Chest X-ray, PA view. Patient: 32 years old, sex F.
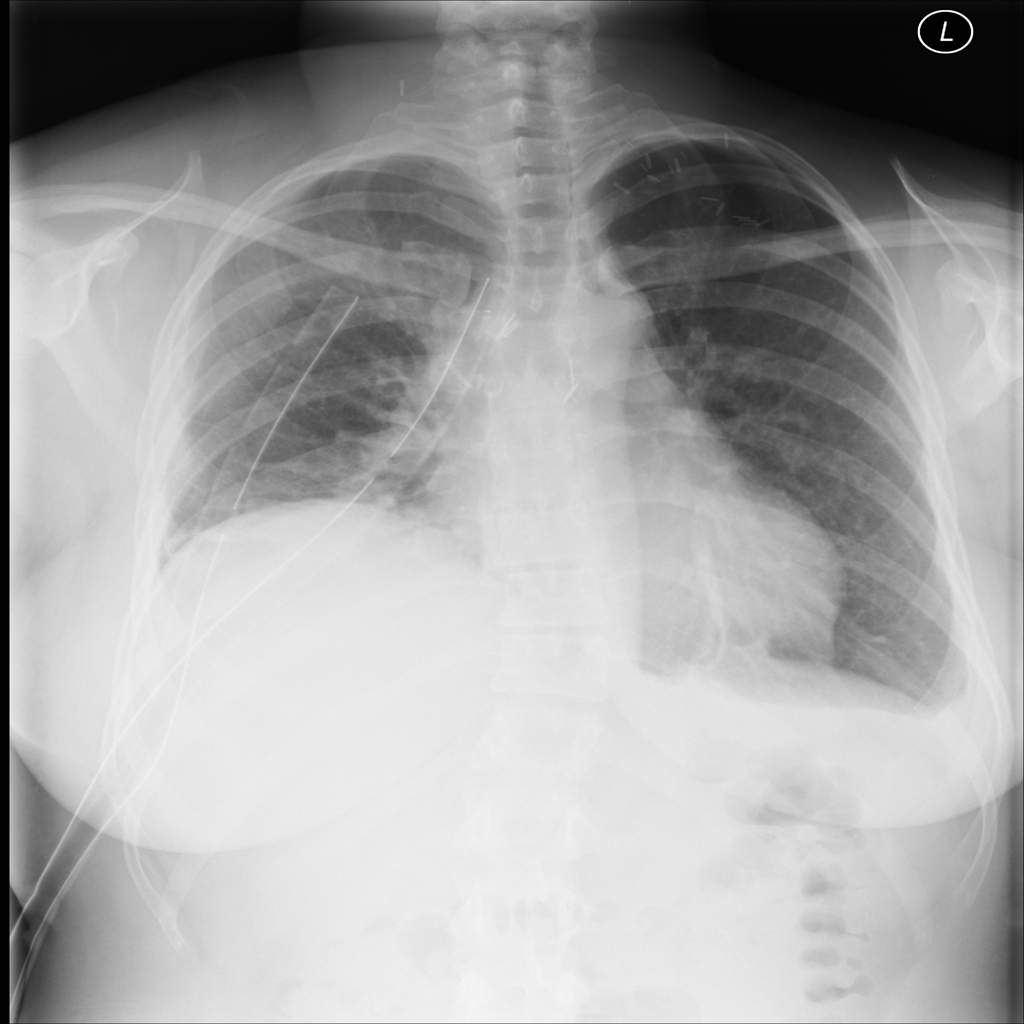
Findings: Cardiomegaly, Effusion, Emphysema, Infiltration, Pneumothorax